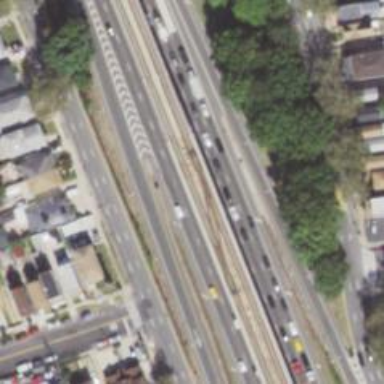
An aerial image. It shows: Bridge carrying electrified light rail track.